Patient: sex F, age 34
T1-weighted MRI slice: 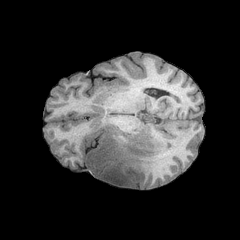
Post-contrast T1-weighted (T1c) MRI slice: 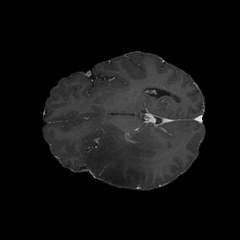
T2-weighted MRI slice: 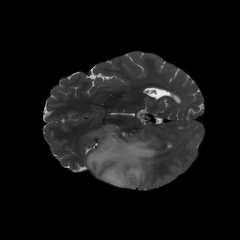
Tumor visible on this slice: yes
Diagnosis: Astrocytoma, IDH-mutant
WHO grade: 3